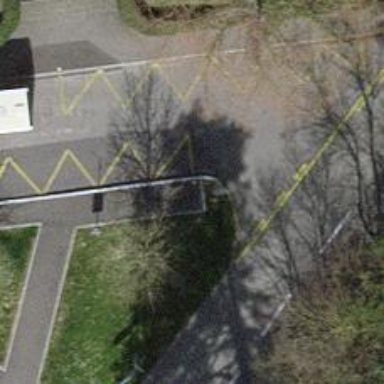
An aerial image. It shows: Platform for public transport. The platform is located by the road.